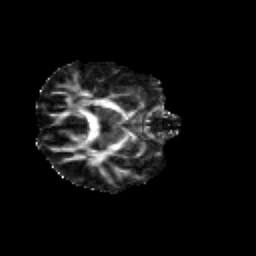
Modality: FA
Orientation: axial
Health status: healthy
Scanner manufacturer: siemens
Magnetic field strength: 3 T
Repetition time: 10.6 s
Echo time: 0.092 s